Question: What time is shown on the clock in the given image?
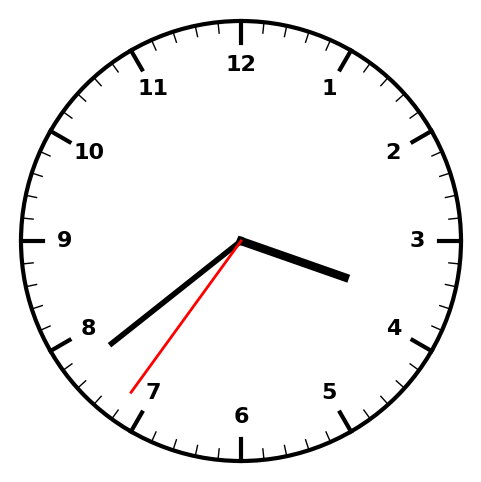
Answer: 03:38:36